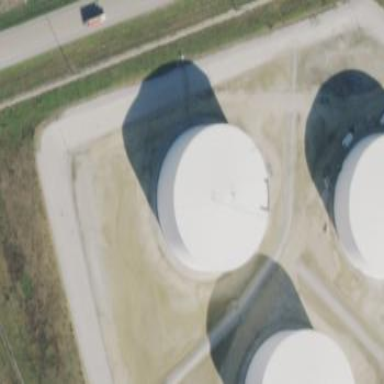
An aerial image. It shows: Storage tank created as man-made structure.